Aerial crown-view tile of a tropical tree (Barro Colorado Island, Panama), acquired 20250317:
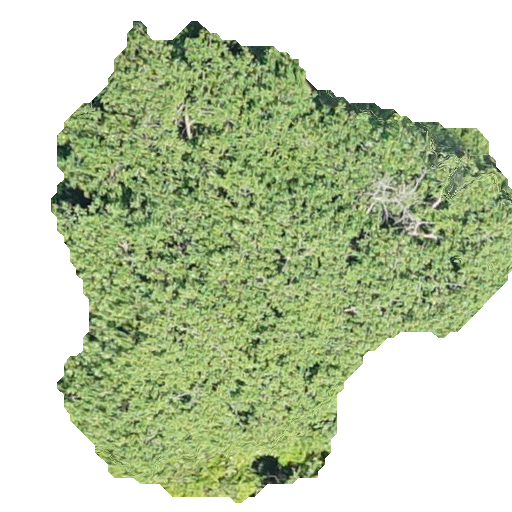
Species: Hieronyma alchorneoides
GBIF accepted scientific name: Hieronyma alchorneoides
Crown area: 221.341 m²